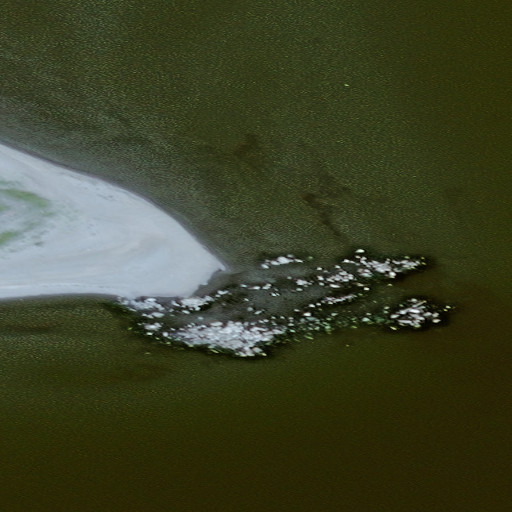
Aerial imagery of spit in Alaska named Rocky Spit containing only unknown